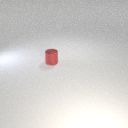
small red metal cylinder